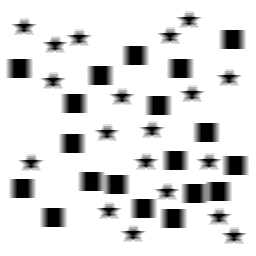
Squares: 19
Triangles: 0
Stars: 19
Total shapes: 38